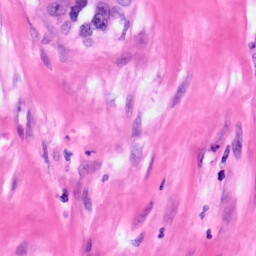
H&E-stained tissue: Pancreatic